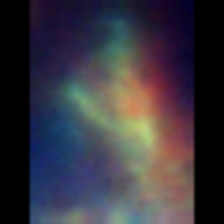
Taxon: Unknown_full_image
Group: Unknown